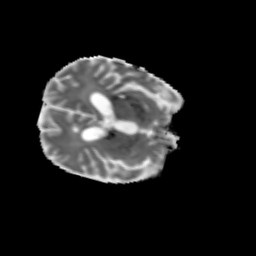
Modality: MD
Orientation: axial
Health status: ill
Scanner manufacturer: siemens
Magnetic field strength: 3 T
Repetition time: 6.7 s
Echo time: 0.1 s